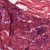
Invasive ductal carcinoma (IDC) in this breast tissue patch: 0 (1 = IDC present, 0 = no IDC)